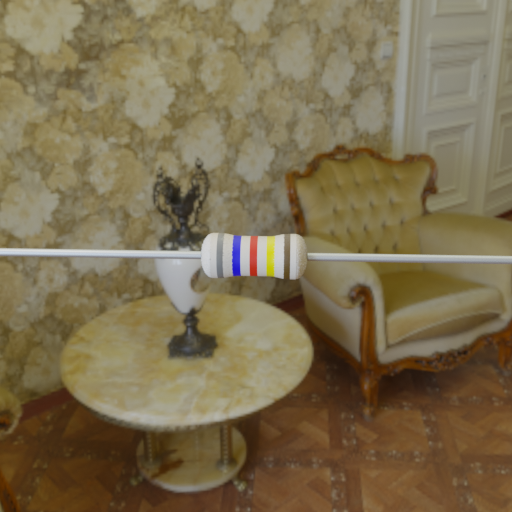
Resistor colour bands (in order): gray, blue, red, yellow, brown